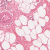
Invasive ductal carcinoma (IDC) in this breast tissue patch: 0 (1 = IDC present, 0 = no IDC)